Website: apple-inc
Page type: review-order
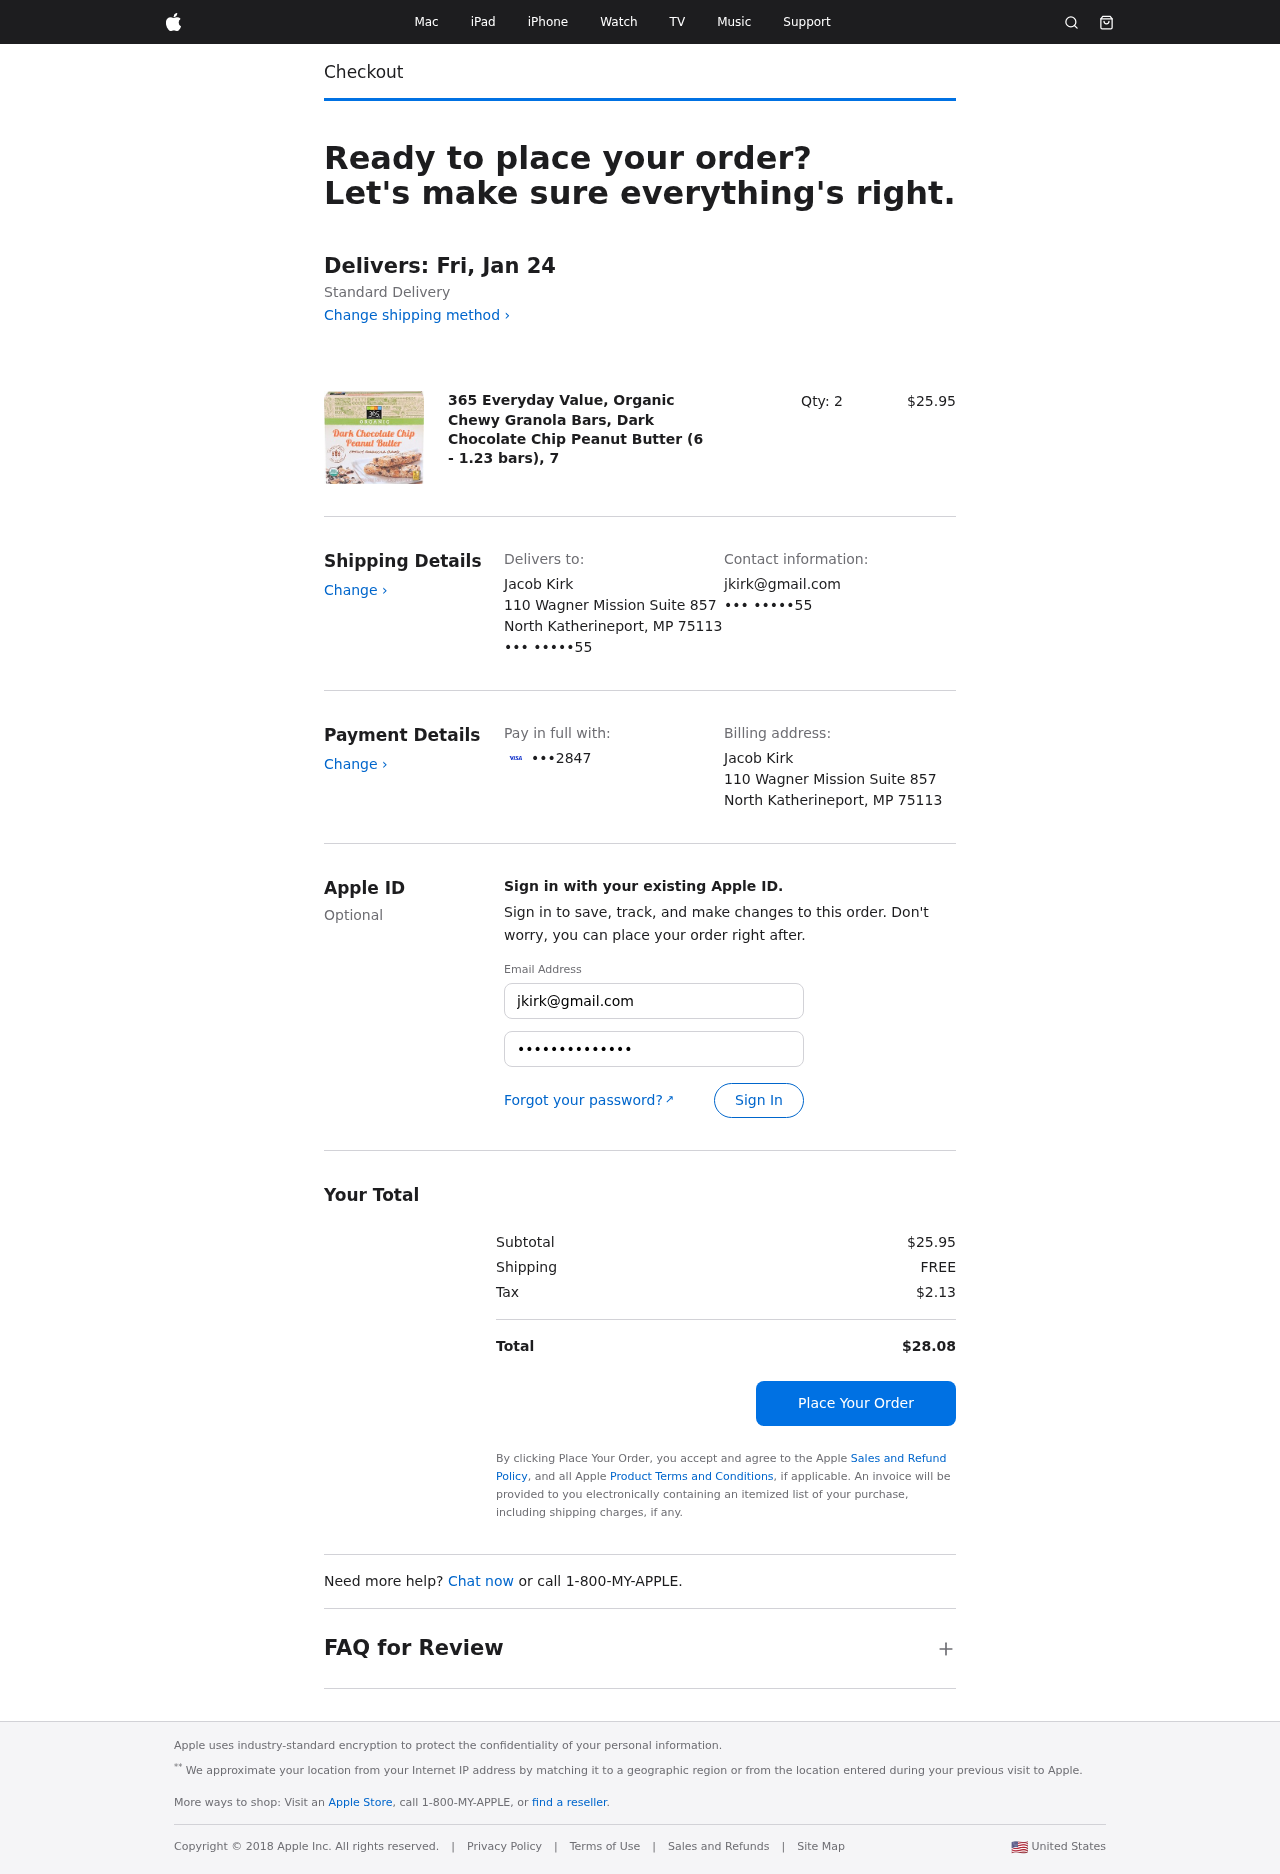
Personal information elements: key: PII_CARD_LAST4
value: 2847
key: PII_CITY_STATE_ZIP
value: North Katherineport, MP 75113
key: PII_EMAIL3
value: jkirk@gmail.com
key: PII_FULLNAME
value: Jacob Kirk
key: PII_PHONE_SUFFIX
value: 55
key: PII_STREET
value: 110 Wagner Mission Suite 857
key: PII_EMAIL2
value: jkirk@gmail.com
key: PII_PHONE_SUFFIX2
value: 55
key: PII_FULLNAME2
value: Jacob Kirk
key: PII_STREET2
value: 110 Wagner Mission Suite 857
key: PII_CITY_STATE_ZIP2
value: North Katherineport, MP 75113
Product elements: key: PRODUCT1_NAME
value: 365 Everyday Value, Organic Chewy Granola Bars, Dark Chocolate Chip Peanut Butter (6 - 1.23 bars), 7
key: PRODUCT1_PRICE
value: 25.95
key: PRODUCT1_QUANTITY
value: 2
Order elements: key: ORDER_DELIVERY_DATE
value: Delivers: Fri, Jan 24
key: ORDER_SUBTOTAL
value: $25.95
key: ORDER_SHIPPING_COST
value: FREE
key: ORDER_TAX
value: $2.13
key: ORDER_TOTAL
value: $28.08